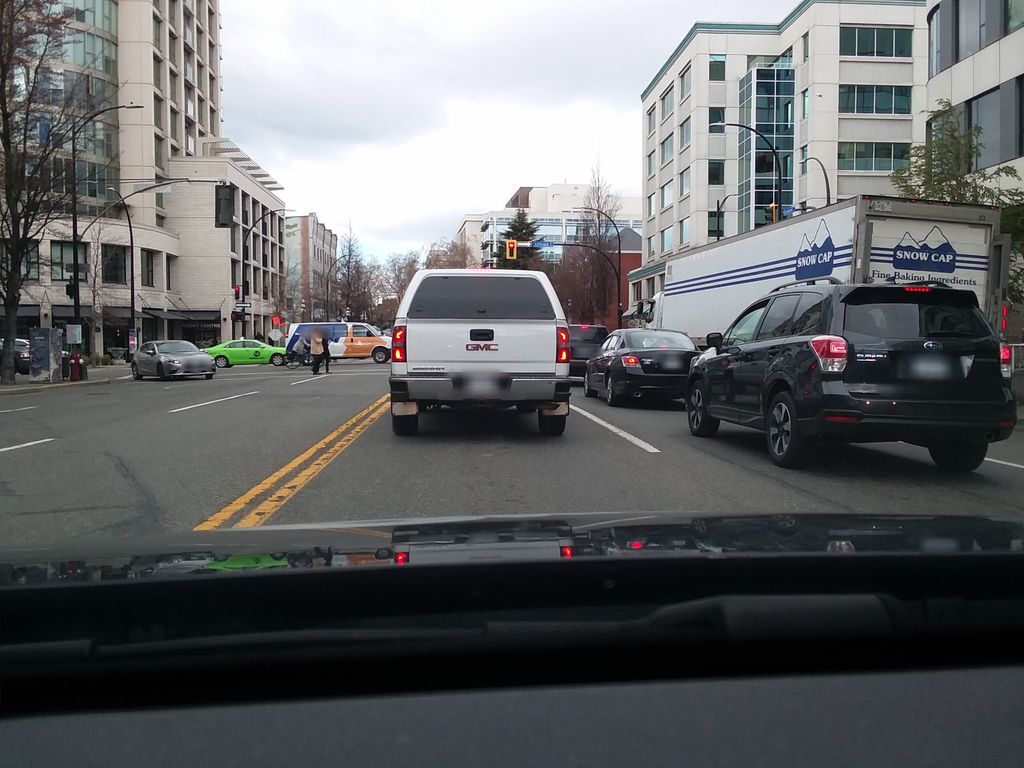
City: victoria